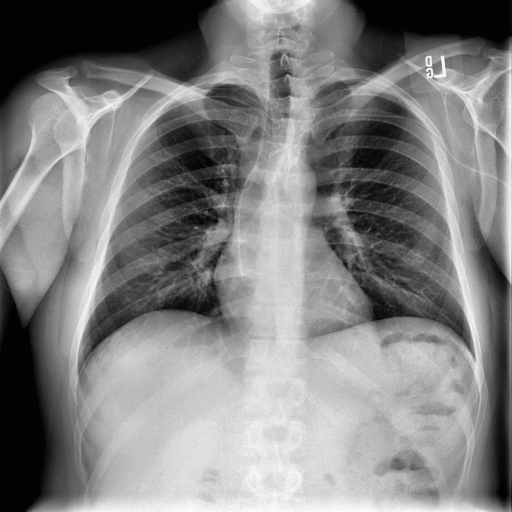
Finding: NORMAL